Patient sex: M
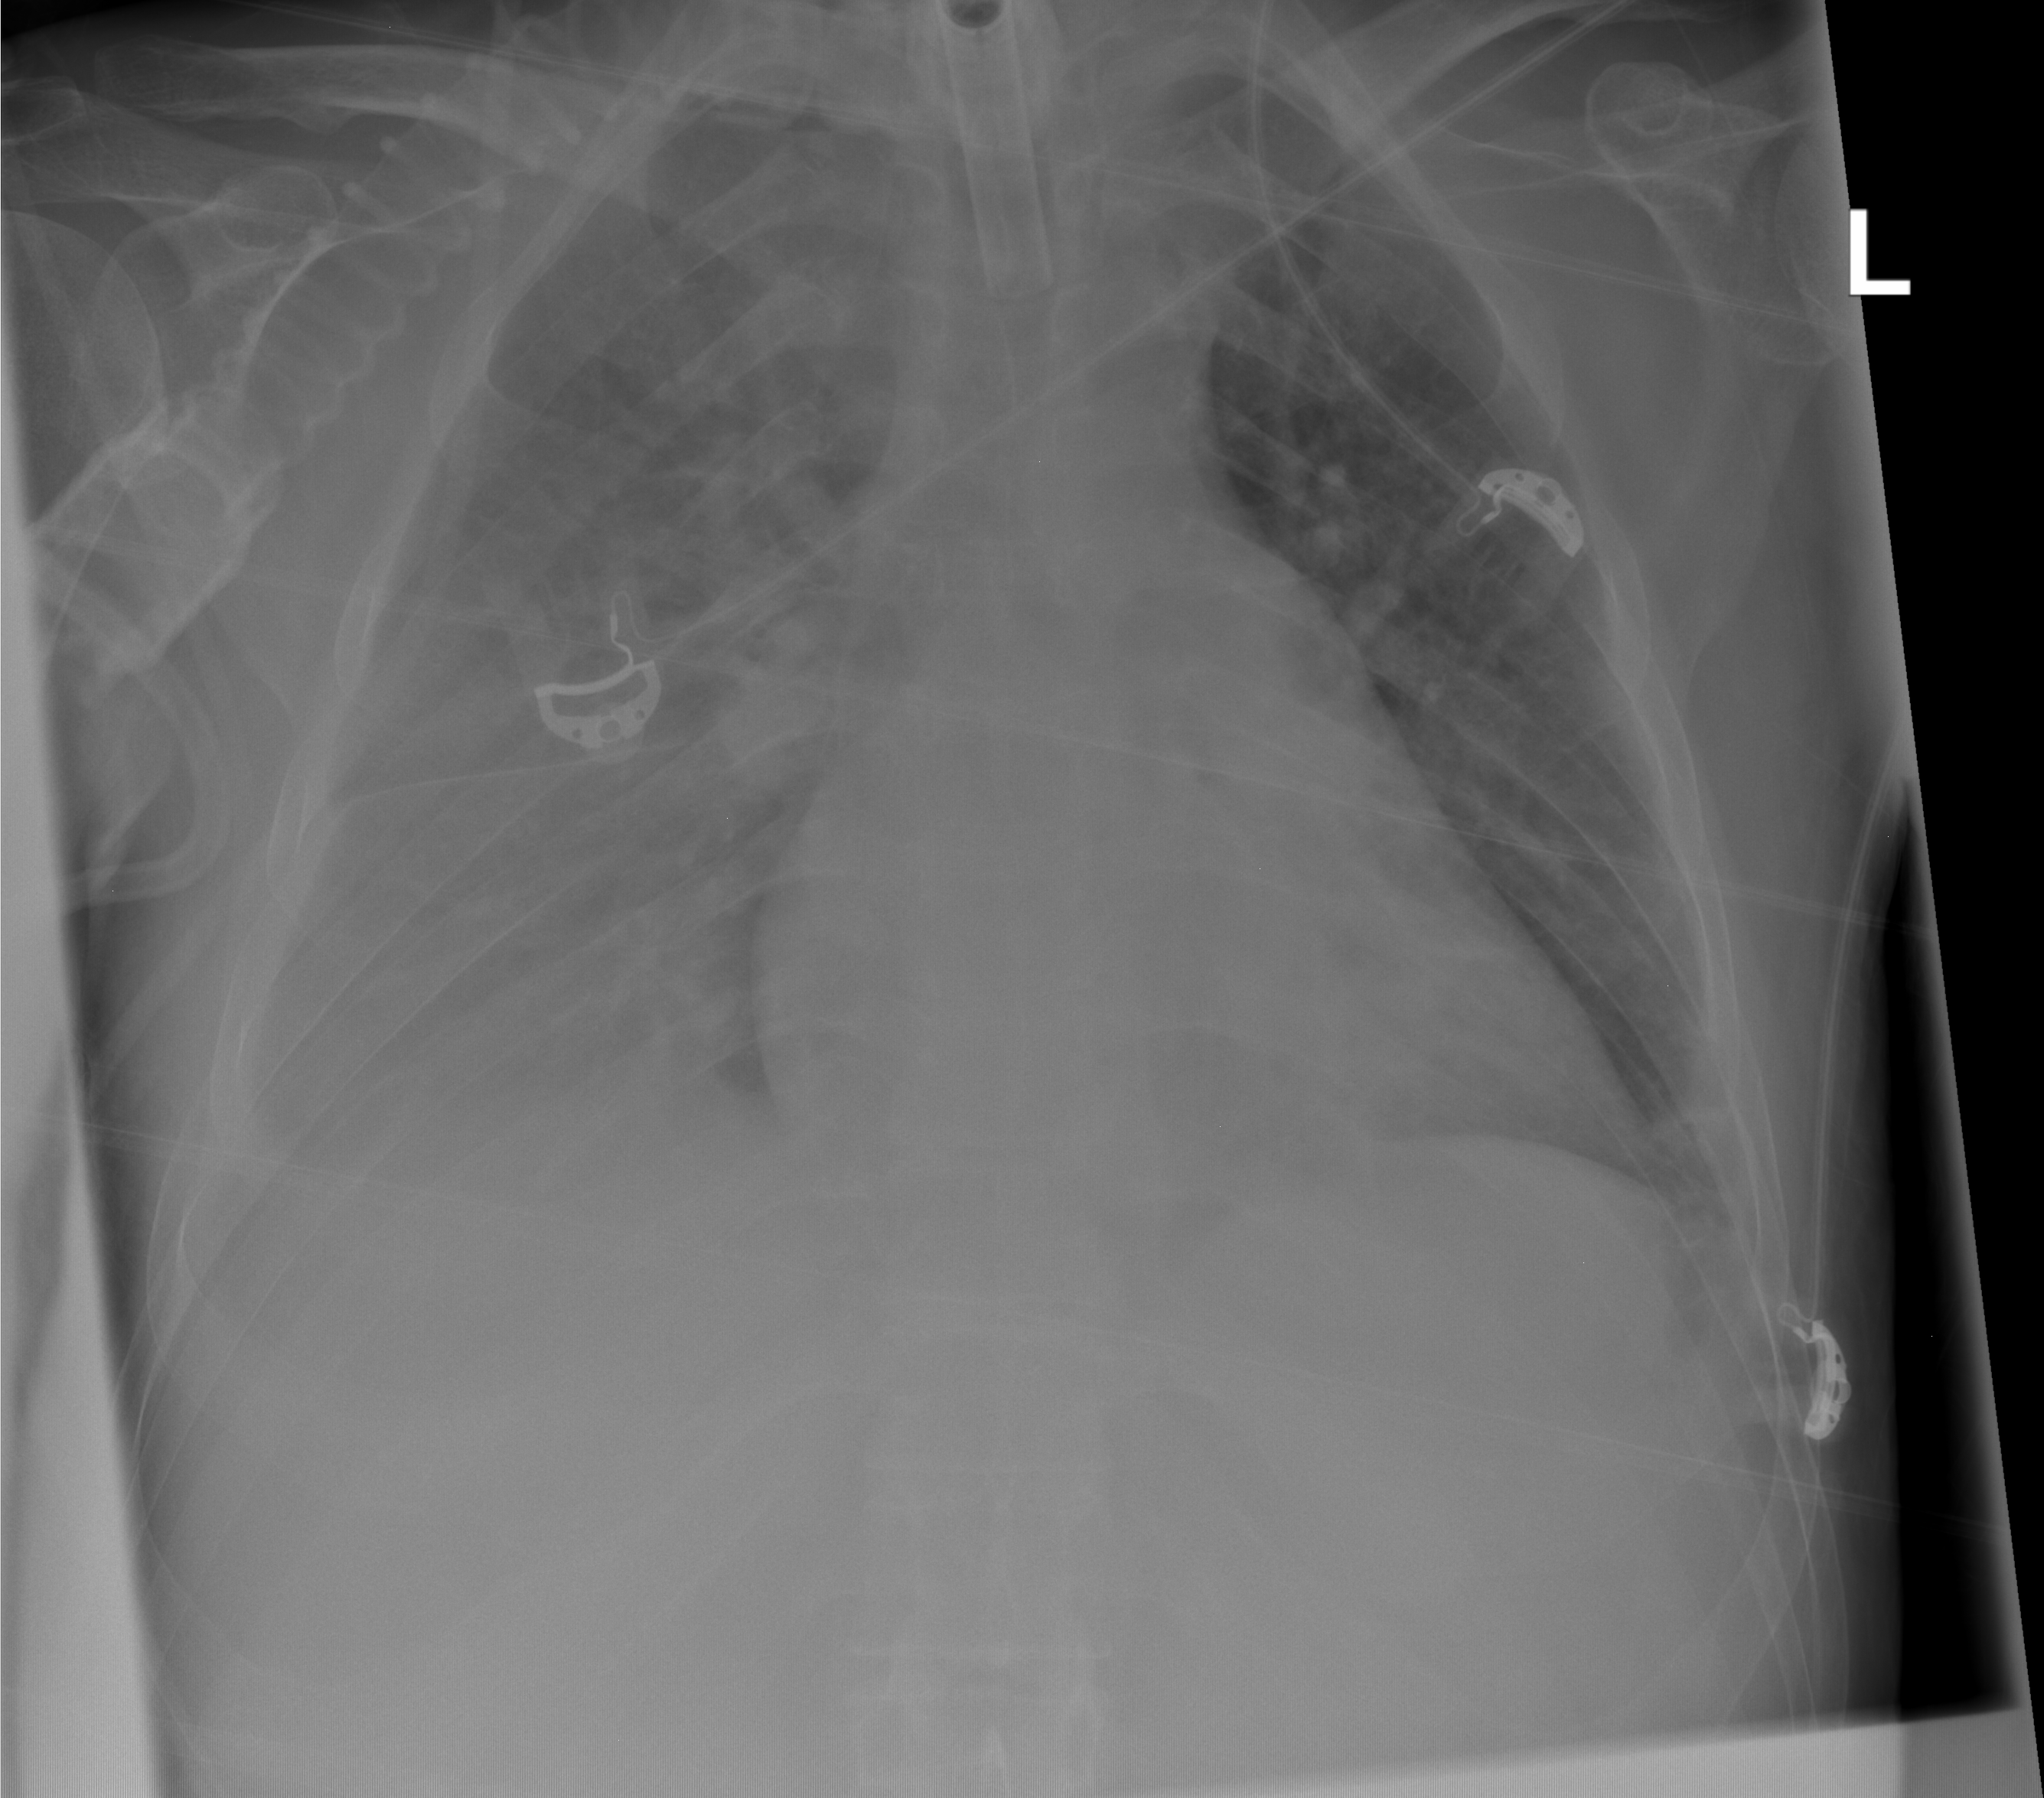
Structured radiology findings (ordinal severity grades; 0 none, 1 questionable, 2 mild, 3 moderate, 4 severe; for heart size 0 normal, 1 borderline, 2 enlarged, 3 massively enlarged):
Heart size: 0
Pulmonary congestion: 0
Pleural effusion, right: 2
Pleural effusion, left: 2
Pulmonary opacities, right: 0
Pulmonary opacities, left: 0
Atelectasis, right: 2
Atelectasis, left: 2